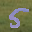
Label: 5